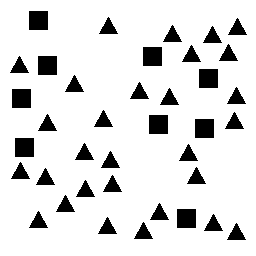
Squares: 9
Triangles: 29
Stars: 0
Total shapes: 38